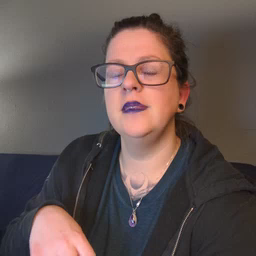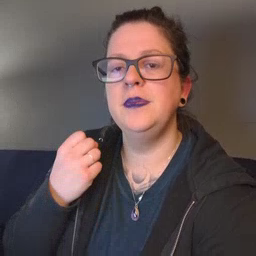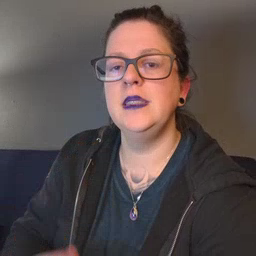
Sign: many